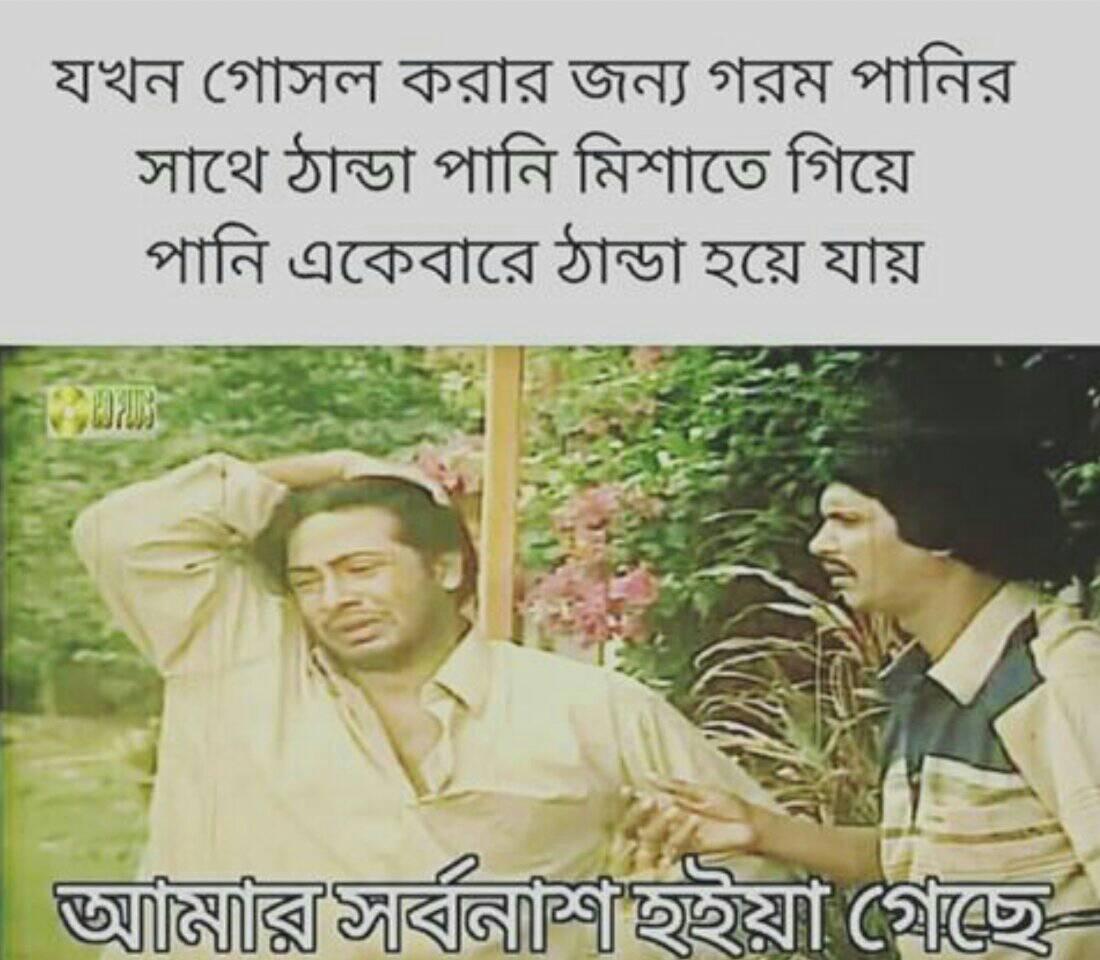
Caption: যখন গোসল করার জন্য গরম পানির সাথে ঠান্ডা পানি মিশাতে গিয়ে পানি একেবারে ঠান্ডা হয়ে যায়     আমার সর্বনাশ হইয়া গেছে
Label: non-hate